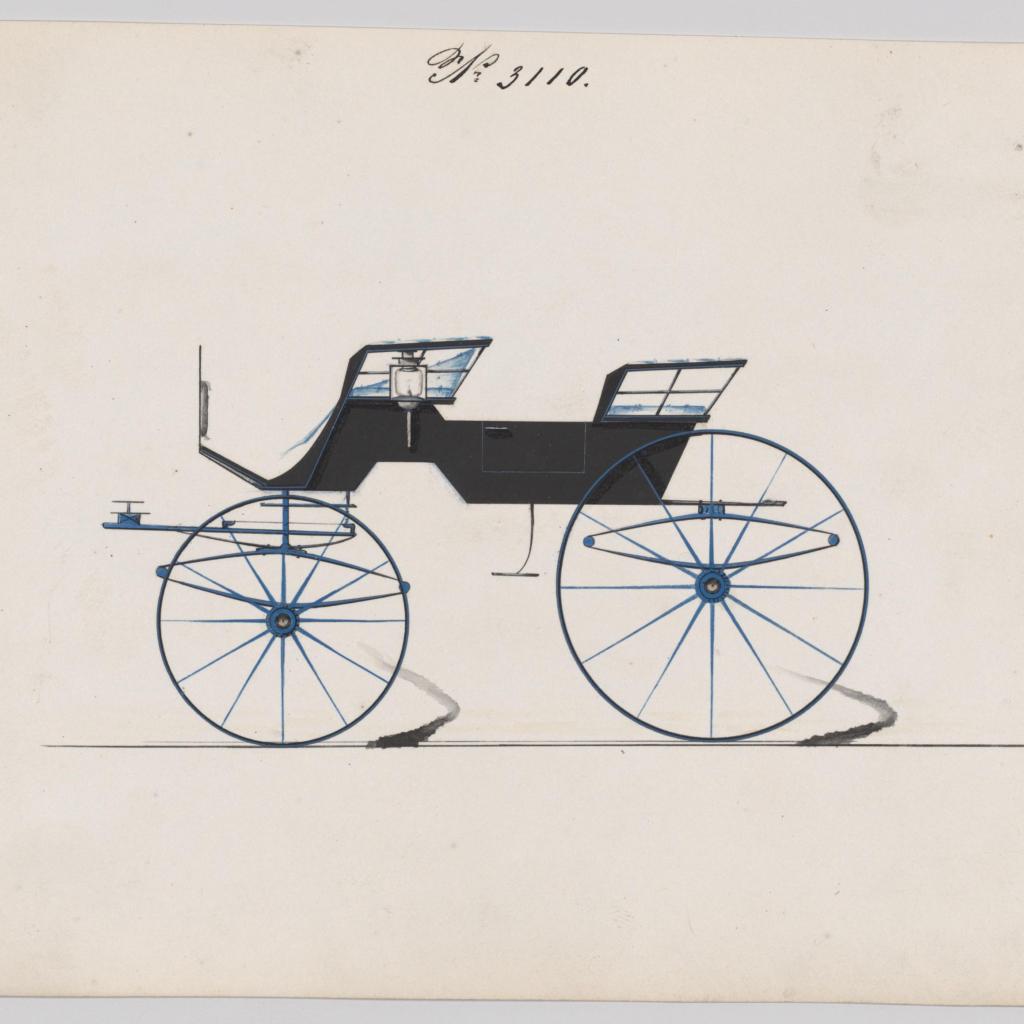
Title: Design for 4 seat Phaeton, no top, no. 3110
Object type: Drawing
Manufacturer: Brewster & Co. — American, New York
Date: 1875
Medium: Pen and black ink, watercolor and gouache
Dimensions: Sheet: 6 3/16 x 8 11/16 in. (15.7 x 22.1 cm)
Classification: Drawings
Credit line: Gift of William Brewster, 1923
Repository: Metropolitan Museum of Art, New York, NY